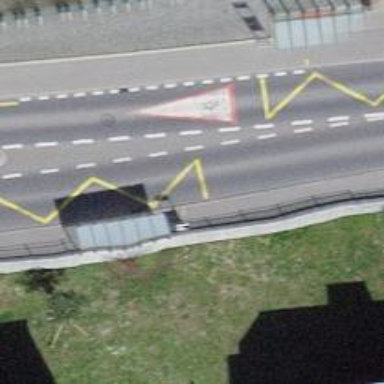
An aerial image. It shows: Platform for public transport. The platform is located by the road.